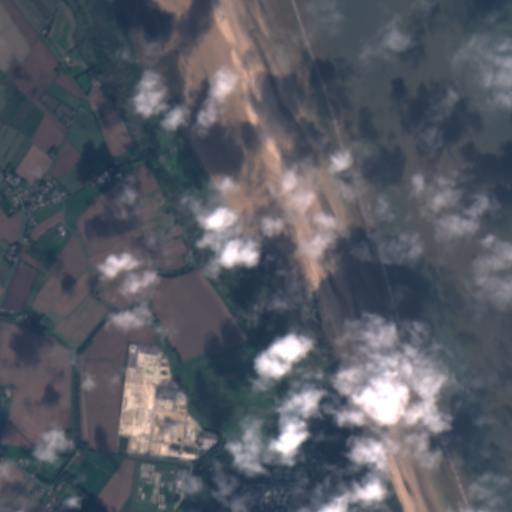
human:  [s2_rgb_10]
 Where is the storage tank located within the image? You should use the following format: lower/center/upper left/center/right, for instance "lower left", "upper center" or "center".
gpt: The storage tank is located in the lower left of the image.
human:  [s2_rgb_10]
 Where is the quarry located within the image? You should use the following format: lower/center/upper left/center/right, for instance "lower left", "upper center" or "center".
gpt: There is no quarry in the image.